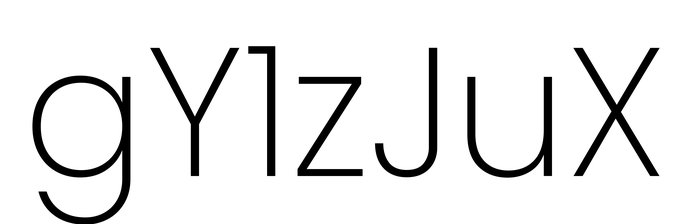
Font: Poppins-ExtraLight